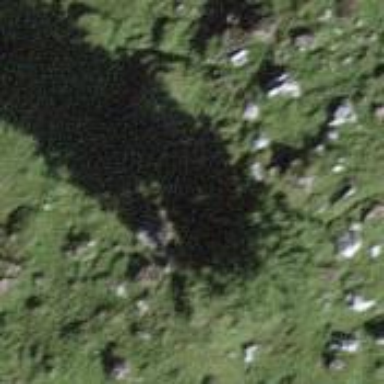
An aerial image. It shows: Evergreen needle-leaved tree.